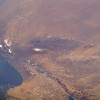
Label: land